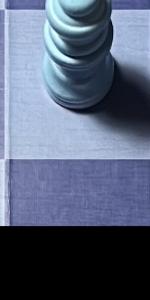
Label: Empty